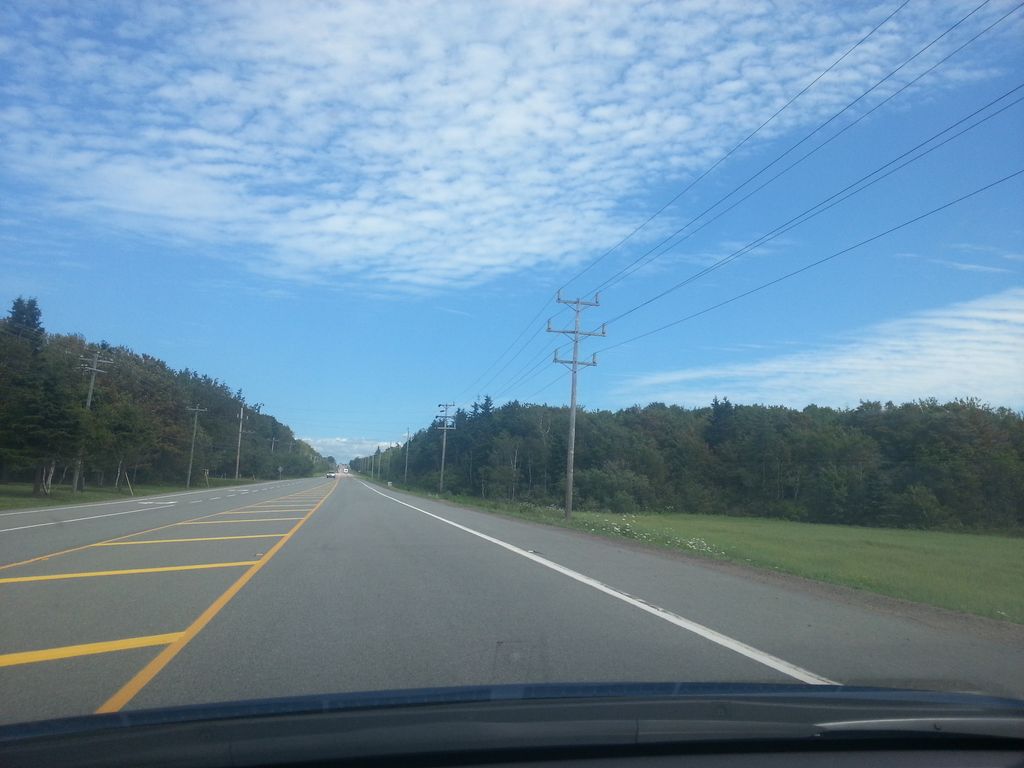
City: charlottetown